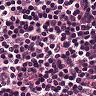
Metastatic tissue present: no